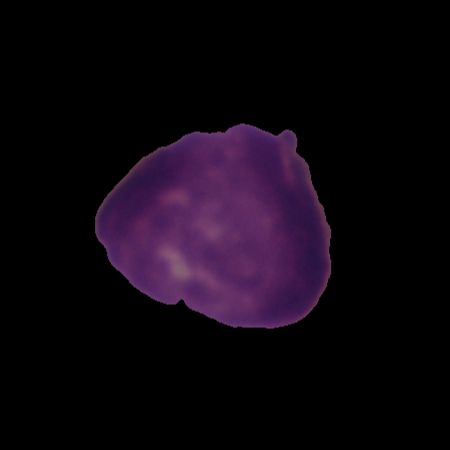
Label: healthy